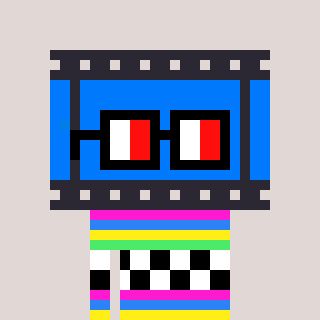
a pixel art character with square glasses with black frames and red eyes, a film strip-shaped head and a rust-colored body on a warm background